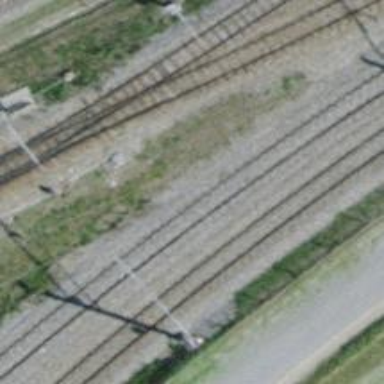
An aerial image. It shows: Narrow-gauge railway service yard with 1 track. The railway is electrified with contact line.